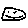
Label: smiley face